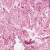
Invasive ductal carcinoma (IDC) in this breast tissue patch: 0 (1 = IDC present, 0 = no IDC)